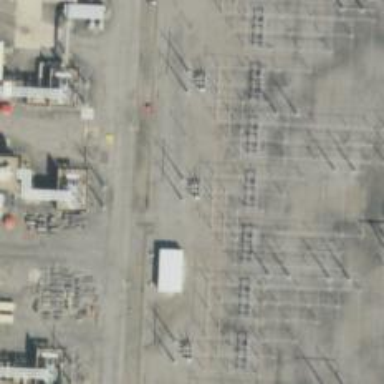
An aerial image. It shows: Switch for power supply.